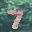
Label: 7